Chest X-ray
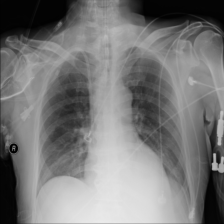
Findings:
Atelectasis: negative
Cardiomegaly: negative
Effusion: negative
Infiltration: negative
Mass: negative
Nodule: negative
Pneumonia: negative
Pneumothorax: negative
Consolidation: negative
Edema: negative
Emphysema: negative
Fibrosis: negative
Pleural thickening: negative
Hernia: negative